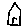
Label: house